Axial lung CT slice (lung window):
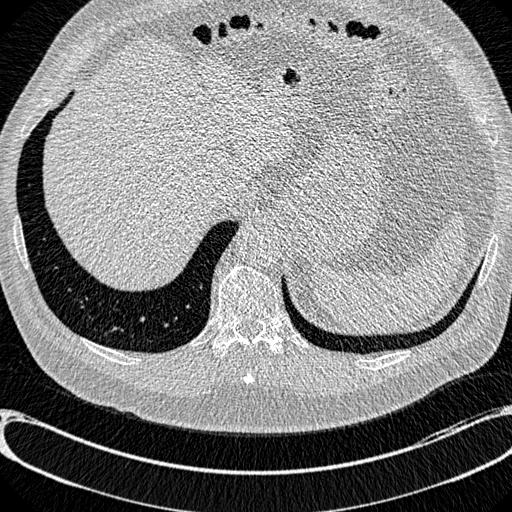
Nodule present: no